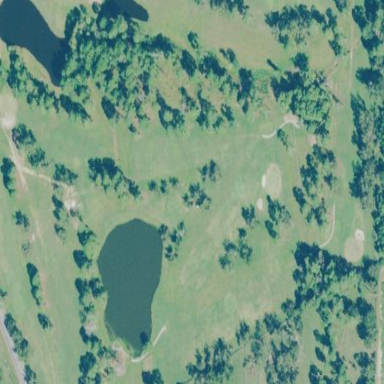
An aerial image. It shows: Golf course.